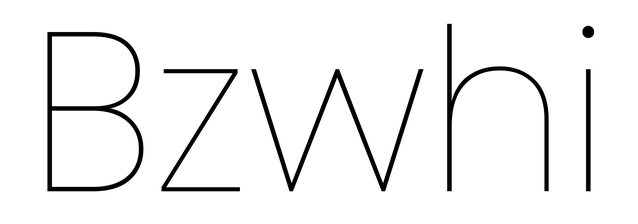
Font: Poppins-Thin